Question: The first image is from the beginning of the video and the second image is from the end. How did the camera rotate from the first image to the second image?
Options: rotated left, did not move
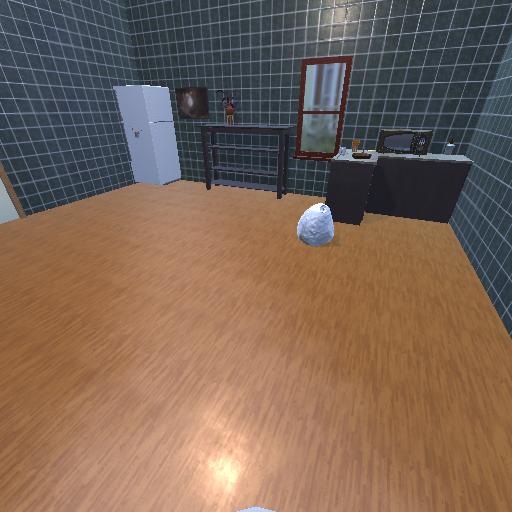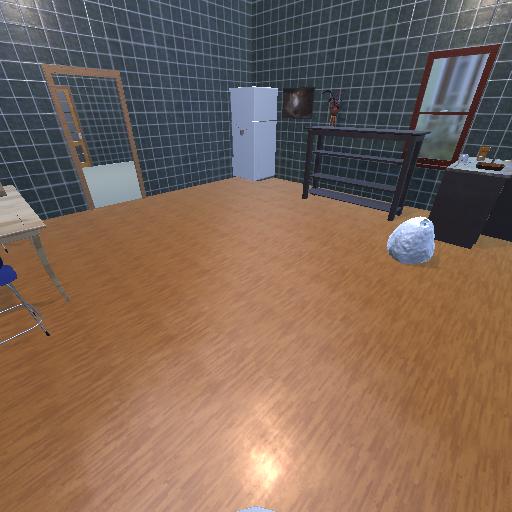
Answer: rotated left